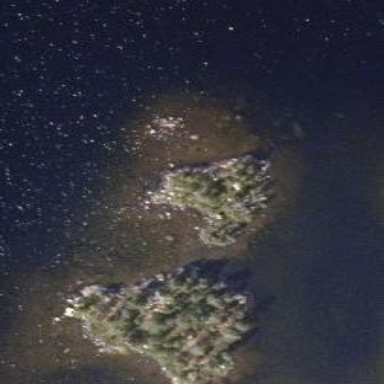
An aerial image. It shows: Islet.